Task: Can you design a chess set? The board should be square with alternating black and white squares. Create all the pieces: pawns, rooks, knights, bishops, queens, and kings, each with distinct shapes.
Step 2217:
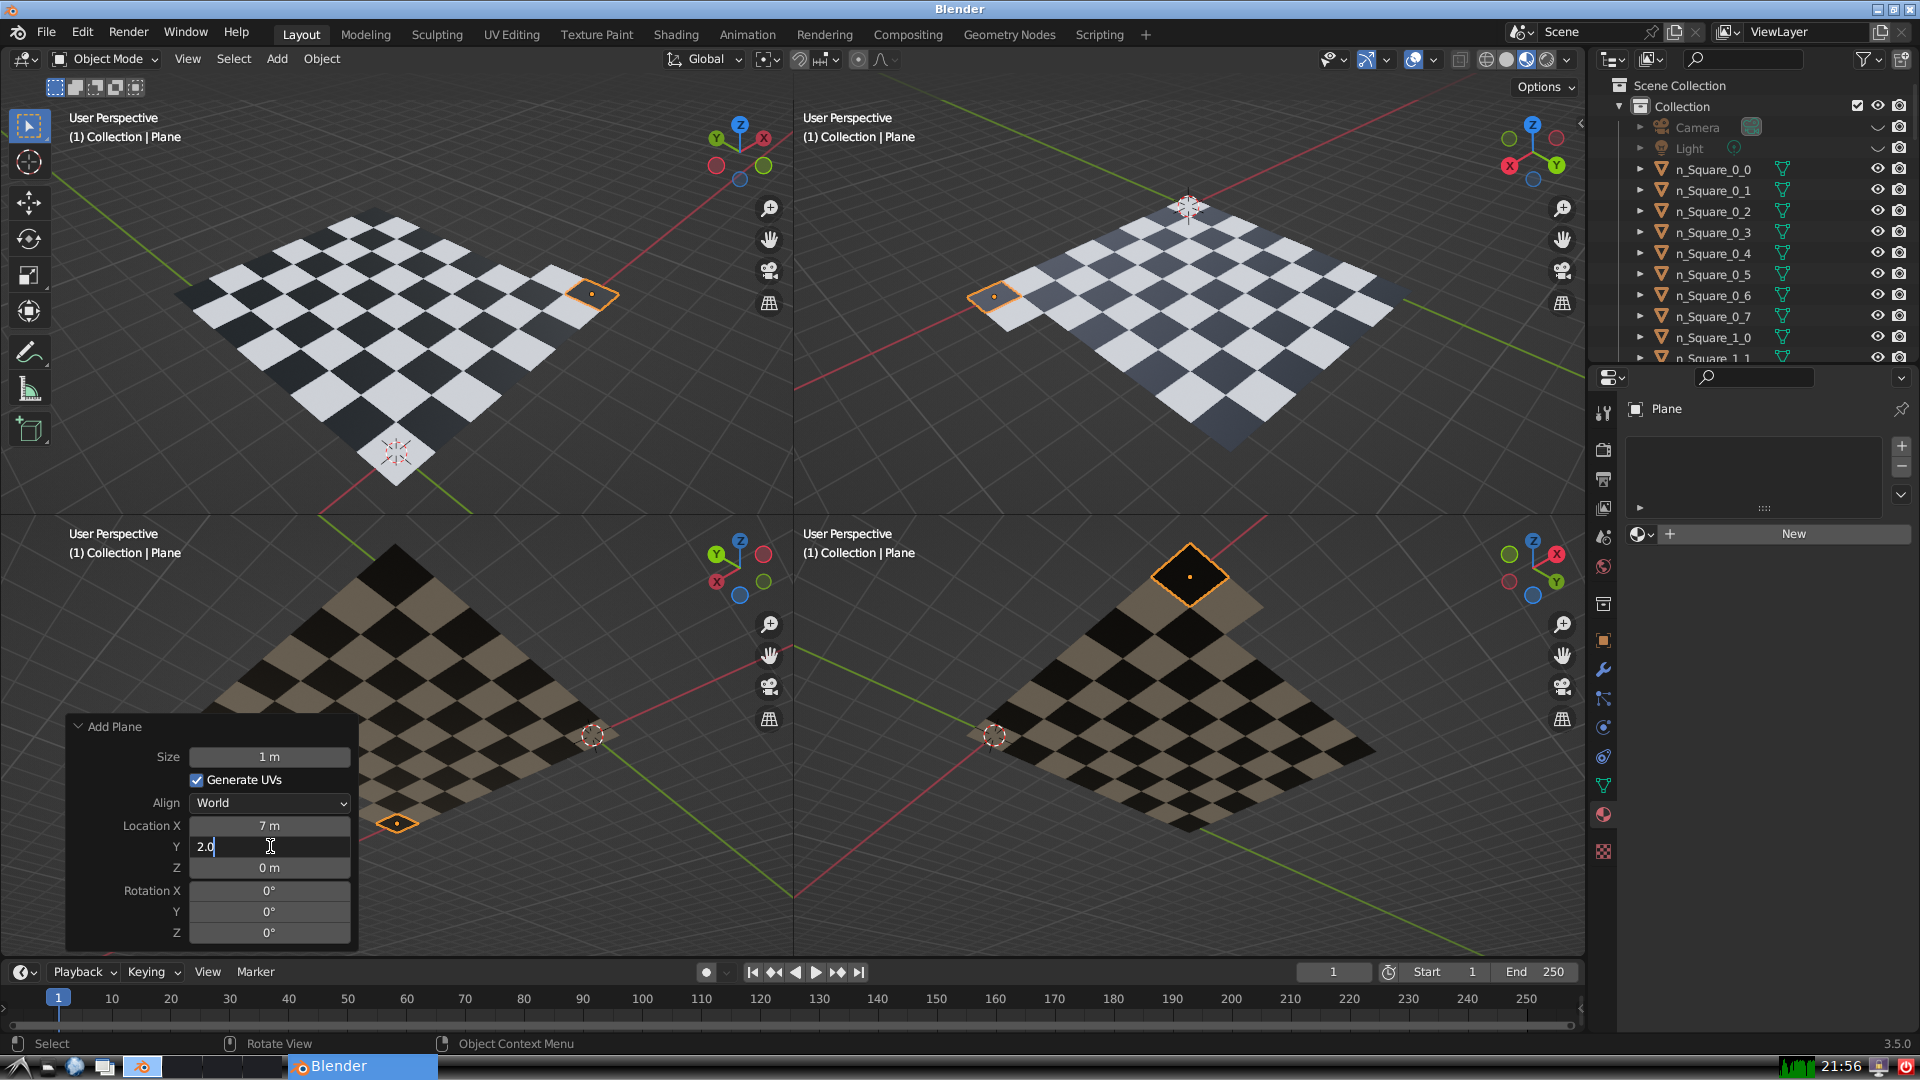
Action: {"key_press": ['Return']}